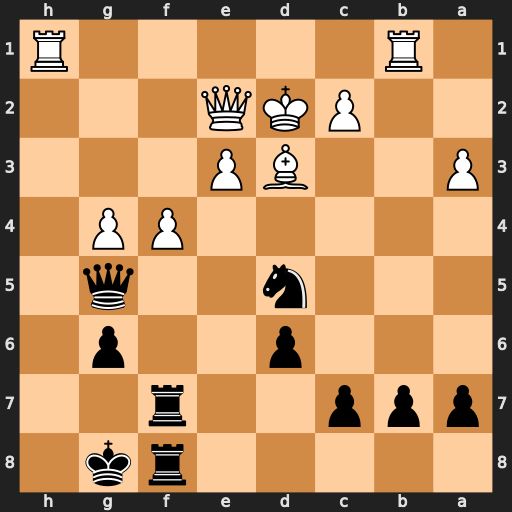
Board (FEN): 5rk1/ppp2r2/3p2p1/3n2q1/5PP1/P2BP3/2PKQ3/1R5R
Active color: b
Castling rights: -
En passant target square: -
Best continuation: Rxf4 exf4 Qxf4+ Ke1 Qg3+